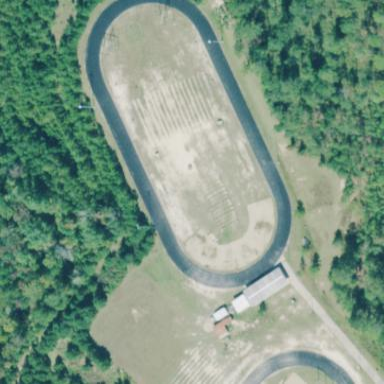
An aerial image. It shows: Track in leisure land.